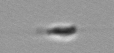
Label: flagellate_morphotype3